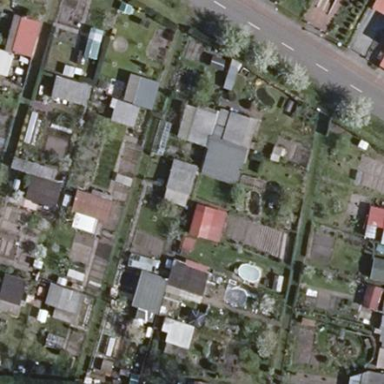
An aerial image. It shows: Allotments area.